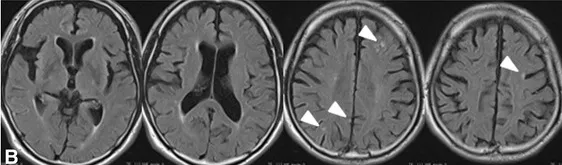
Head magnetic resonance imaging after onset. B: Fluid-attenuated inversion recovery showing several small high-intensity areas in the same locations detected on DWI (arrowheads).
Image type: radiology (mri)